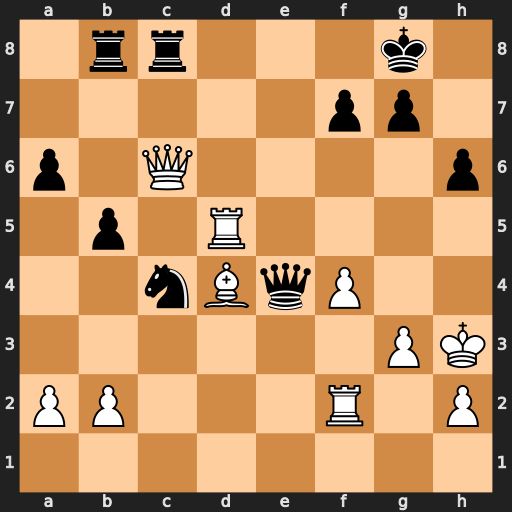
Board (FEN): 1rr3k1/5pp1/p1Q4p/1p1R4/2nBqP2/6PK/PP3R1P/8
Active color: w
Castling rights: -
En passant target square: -
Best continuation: Rd8+ Rxd8 Qxe4